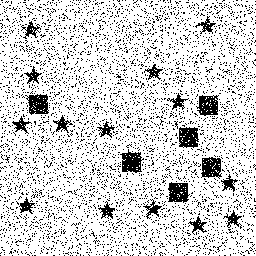
Squares: 6
Triangles: 0
Stars: 14
Total shapes: 20